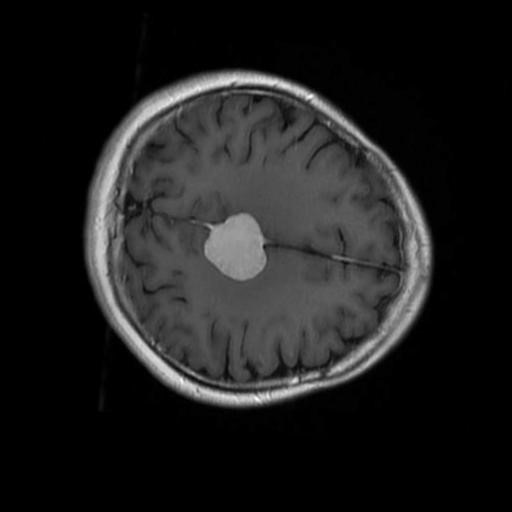
Label: brain_menin